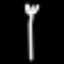
Label: fork